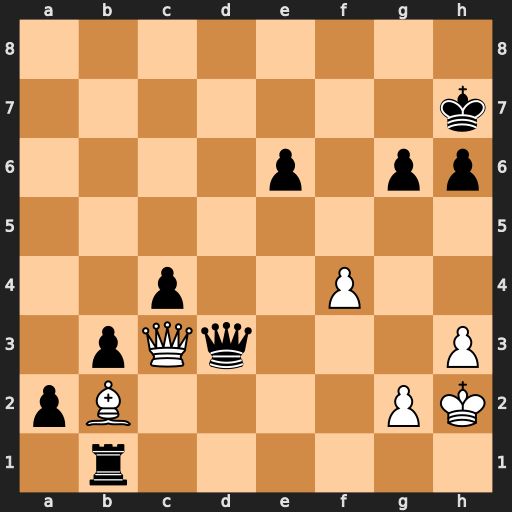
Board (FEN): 8/7k/4p1pp/8/2p2P2/1pQq3P/pB4PK/1r6
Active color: w
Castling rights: -
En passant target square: -
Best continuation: Qh8#